Question: I've been trying to web scrape a players Madden ratings with BeautifulSoup. I want to get the stats from <URL>. But, when I inspected the HTML I saw the ratings were in the "Shadow Content" part, and I can't seem to scrape that.

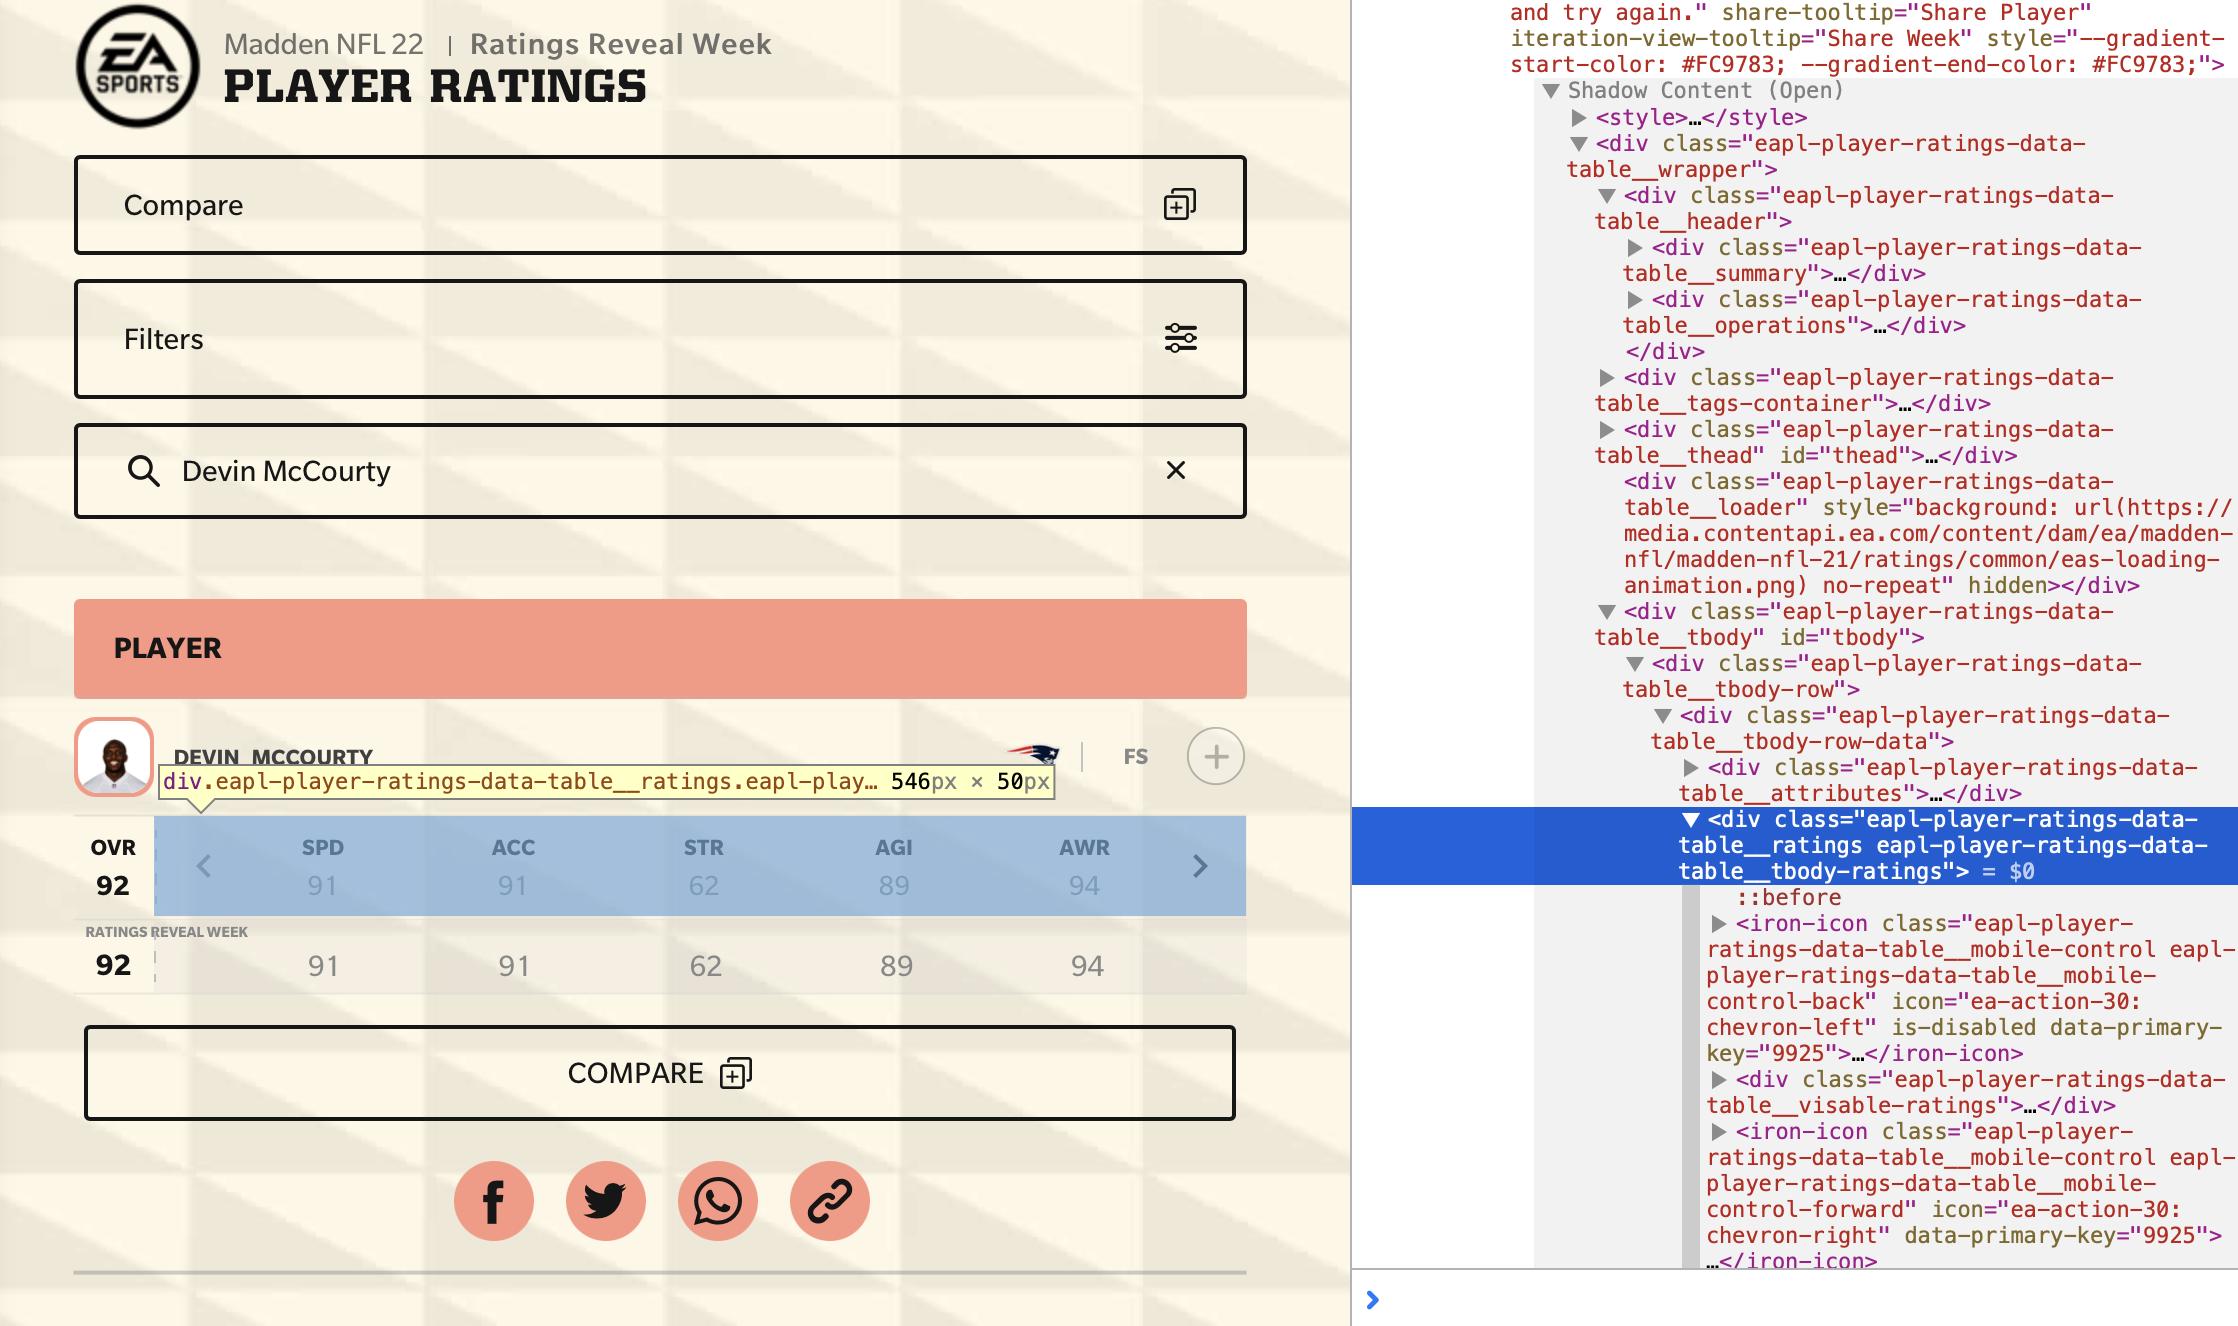
Answer: You are dealing with 'JavaScript' website which render the inner HTML once the page fully loaded. 'requests' will not be able to Render 'JS' for you.
In that case you've to lookup for the 'API' which feed the inner 'HTML', in your case is below:
'''
import requests
from pprint import pp
def main(url):
params = {
'filter': 'iteration:* AND primaryKey:9925',
'sort': 'iteration:Asc'
}
r = requests.get(url, params=params)
pp(r.json()['docs'][0])
main('https://ratings-api.ea.com/v2/entities/m22-ratings')
'''
Output:
'''
{'college': 'Rutgers',
'awareness_rating': 94,
'throwPower_rating': 30,
'kickReturn_rating': 74,
'leadBlock_rating': 22,
'strength_rating': 62,
'bCVision_rating': 65,
'catchInTraffic_rating': 45,
'playAction_rating': 6,
'pursuit_rating': 85,
'plyrAssetname': 'McCourtyDevin_9925',
'mediumRouteRunning_rating': 13,
'catching_rating': 80,
'acceleration_rating': 91,
'spinMove_rating': 75,
'height': 70,
'finesseMoves_rating': 45,
'spectacularCatch_rating': 61,
'runBlock_rating': 35,
'tackle_rating': 74,
'injury_rating': 95,
'zoneCoverage_rating': 92,
'weight': 195,
'plyrBirthdate': '8/13/87',
'runningStyle_rating': 'Short Stride Loose',
'deepRouteRunning_rating': 10,
'firstName': 'Devin',
'yearsPro': 11,
'totalSalary': <PHONE>,
'trucking_rating': 28,
'throwAccuracyShort_rating': 6,
'position': 'FS',
'jukeMove_rating': 77,
'playRecognition_rating': 90,
'shortRouteRunning_rating': 15,
'status': 'published',
'lastName': 'McCourty',
'jerseyNum': 32,
'breakSack_rating': 14,
'speed_rating': 91,
'runBlockPower_rating': 35,
'jumping_rating': 92,
'toughness_rating': 77,
'throwOnTheRun_rating': 6,
'manCoverage_rating': 85,
'stiffArm_rating': 25,
'powerMoves_rating': 35,
'iteration': 'launch-ratings',
'release_rating': 12,
'hitPower_rating': 67,
'throwAccuracyMid_rating': 6,
'kickAccuracy_rating': 24,
'passBlockPower_rating': 35,
'impactBlocking_rating': 67,
'stamina_rating': 97,
'carrying_rating': 50,
'breakTackle_rating': 62,
'plyrPortrait': 2043,
'kickPower_rating': 22,
'plyrHandedness': 'Right',
'throwUnderPressure_rating': 23,
'team': 'Patriots',
'signingBonus': <PHONE>,
'passBlock_rating': 35,
'changeOfDirection_rating': 87,
'press_rating': 86,
'throwAccuracyDeep_rating': 6,
'archetype': 'S_Zone',
'blockShedding_rating': 64,
'runBlockFinesse_rating': 35,
'teamId': 22,
'agility_rating': 89,
'fullNameForSearch': 'Devin McCourty',
'overall_rating': 92,
'passBlockFinesse_rating': 35,
'age': 34,
'primaryKey': 9925}
'''
Pickup whatever you need :).